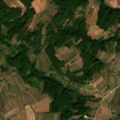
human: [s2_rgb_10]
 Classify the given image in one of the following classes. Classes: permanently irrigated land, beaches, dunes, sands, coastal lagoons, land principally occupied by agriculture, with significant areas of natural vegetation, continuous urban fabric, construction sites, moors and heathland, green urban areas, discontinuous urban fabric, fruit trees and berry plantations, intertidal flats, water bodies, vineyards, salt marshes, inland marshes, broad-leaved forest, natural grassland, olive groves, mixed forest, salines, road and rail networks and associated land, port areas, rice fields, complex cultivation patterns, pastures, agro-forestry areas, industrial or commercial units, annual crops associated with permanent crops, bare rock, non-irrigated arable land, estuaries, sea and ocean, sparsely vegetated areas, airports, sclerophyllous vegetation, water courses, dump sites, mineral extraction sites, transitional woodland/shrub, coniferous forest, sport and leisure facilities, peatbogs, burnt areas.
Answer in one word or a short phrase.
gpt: non-irrigated arable land, pastures, complex cultivation patterns, land principally occupied by agriculture, with significant areas of natural vegetation, broad-leaved forest, transitional woodland/shrub